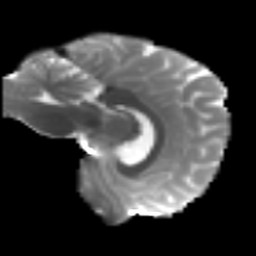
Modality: T2w
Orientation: sagittal
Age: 21
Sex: female
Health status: ill
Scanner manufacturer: siemens
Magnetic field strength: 3 T
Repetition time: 6.5 s
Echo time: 0.062 s